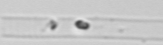
Label: Dactyliosolen_blavyanus